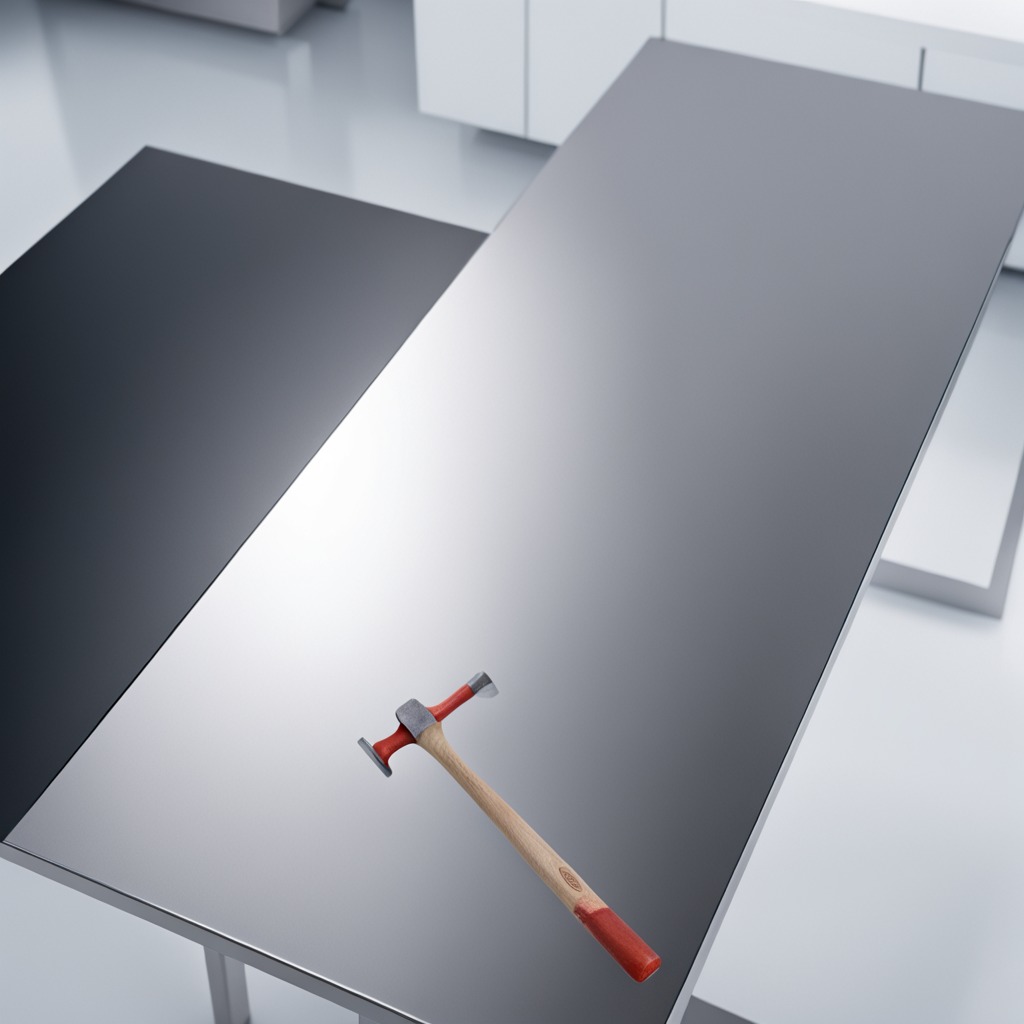
A hammer is lying on a stainless steel table in a high-end prototyping lab.